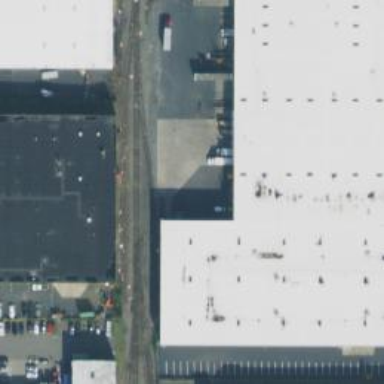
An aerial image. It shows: Retail building that houses furniture shop.